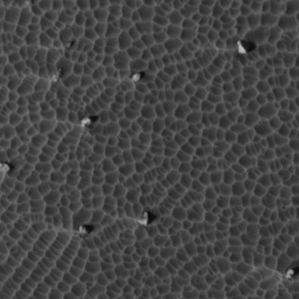
Label: non_frost